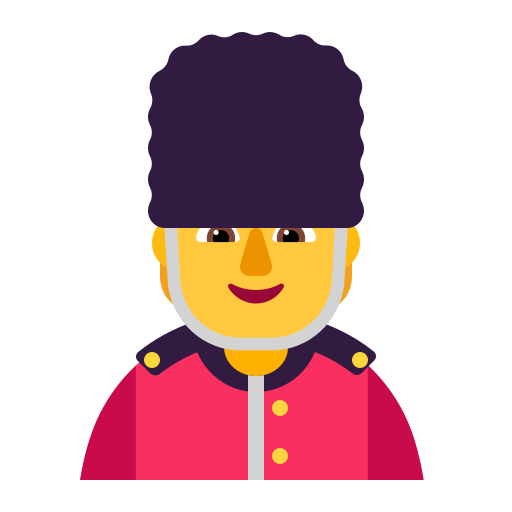
guard flat default